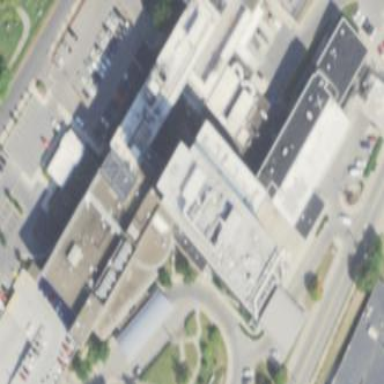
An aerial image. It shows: Hospital building.